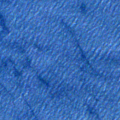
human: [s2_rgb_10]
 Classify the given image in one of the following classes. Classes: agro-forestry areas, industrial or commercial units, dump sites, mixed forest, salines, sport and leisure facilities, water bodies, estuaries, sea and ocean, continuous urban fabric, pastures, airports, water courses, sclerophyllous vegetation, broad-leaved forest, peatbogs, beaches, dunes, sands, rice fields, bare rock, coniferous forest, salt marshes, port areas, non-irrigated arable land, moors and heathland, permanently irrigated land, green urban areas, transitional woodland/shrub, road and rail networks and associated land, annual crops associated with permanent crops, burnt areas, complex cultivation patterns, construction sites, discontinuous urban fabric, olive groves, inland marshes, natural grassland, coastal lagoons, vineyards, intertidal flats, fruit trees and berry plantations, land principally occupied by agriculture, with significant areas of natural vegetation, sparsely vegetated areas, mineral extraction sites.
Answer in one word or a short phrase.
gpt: sea and ocean